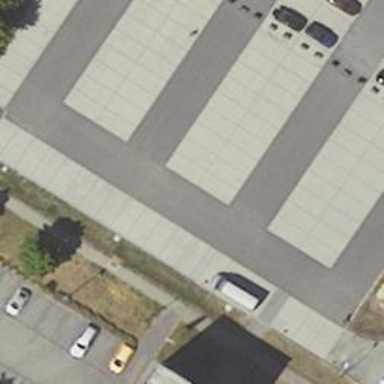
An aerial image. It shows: Road serving as parking aisle.